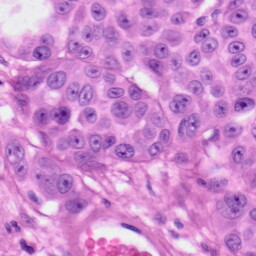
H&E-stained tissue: Skin